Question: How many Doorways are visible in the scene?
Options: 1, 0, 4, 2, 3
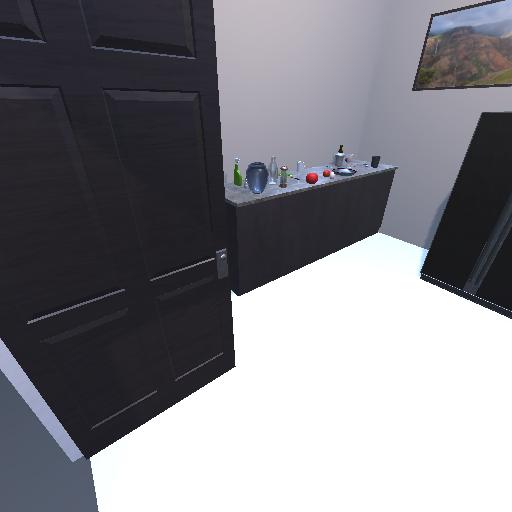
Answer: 1